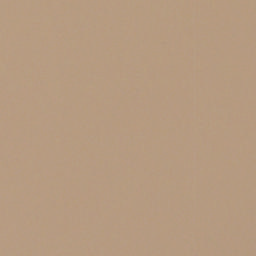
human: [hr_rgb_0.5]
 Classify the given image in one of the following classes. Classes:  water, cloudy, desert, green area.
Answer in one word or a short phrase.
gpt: cloudy